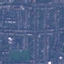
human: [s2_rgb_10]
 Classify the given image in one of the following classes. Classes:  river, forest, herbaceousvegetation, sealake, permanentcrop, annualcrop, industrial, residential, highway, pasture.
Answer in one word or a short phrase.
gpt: Residential